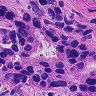
Metastatic tissue present: yes